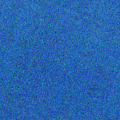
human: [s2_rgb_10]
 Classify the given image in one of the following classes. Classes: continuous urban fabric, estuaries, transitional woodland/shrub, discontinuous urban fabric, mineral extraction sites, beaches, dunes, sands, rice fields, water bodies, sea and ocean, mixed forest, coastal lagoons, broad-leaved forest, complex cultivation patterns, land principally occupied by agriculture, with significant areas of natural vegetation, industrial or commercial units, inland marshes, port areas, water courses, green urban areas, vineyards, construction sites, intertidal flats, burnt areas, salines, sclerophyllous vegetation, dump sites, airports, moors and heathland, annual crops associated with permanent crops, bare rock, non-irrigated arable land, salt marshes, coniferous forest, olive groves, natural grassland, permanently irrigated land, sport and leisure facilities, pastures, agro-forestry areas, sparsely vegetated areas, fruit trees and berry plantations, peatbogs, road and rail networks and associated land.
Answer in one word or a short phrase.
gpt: sea and ocean